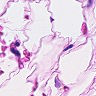
Metastatic tissue present: no